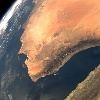
Label: land